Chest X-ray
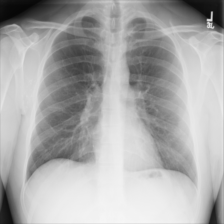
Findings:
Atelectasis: negative
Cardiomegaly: negative
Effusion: negative
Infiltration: negative
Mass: negative
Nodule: negative
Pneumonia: negative
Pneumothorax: negative
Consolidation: negative
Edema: negative
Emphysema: negative
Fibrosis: negative
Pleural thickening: negative
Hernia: negative